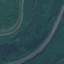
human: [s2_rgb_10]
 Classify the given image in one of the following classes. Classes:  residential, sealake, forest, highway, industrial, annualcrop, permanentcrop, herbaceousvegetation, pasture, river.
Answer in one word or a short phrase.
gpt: Highway